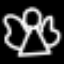
Label: angel